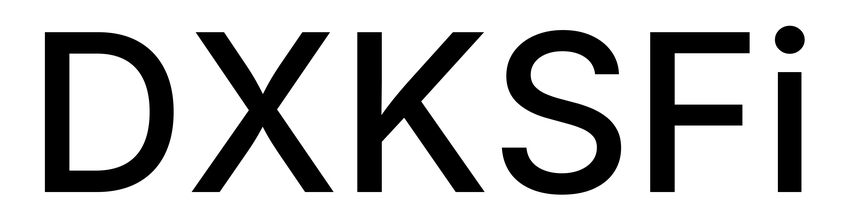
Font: Inter_Medium